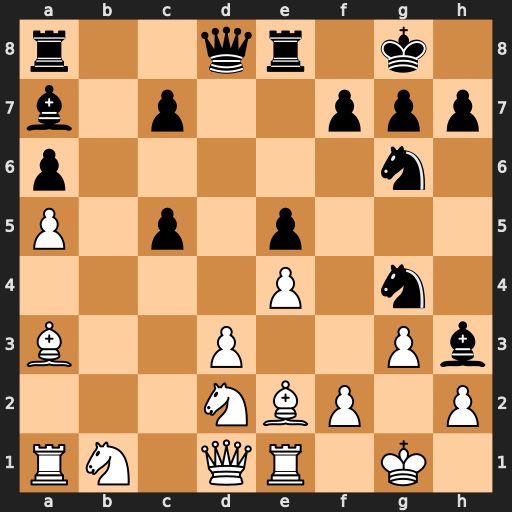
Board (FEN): r2qr1k1/b1p2ppp/p5n1/P1p1p3/4P1n1/B2P2Pb/3NBP1P/RN1QR1K1
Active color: w
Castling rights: -
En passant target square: -
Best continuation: Bxg4 Bxg4 Qxg4